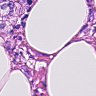
Metastatic tissue present: yes